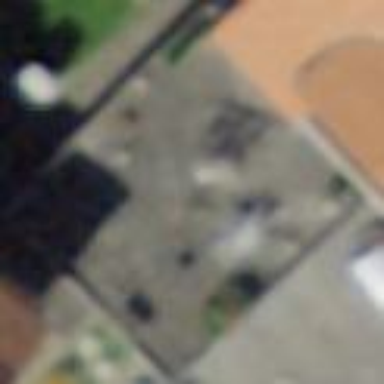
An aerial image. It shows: Garage.